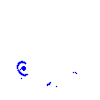
Particle: kaon